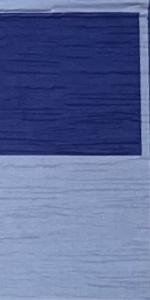
Label: Empty